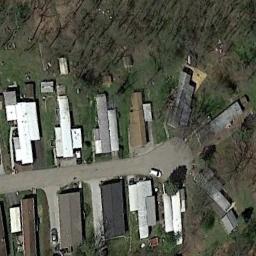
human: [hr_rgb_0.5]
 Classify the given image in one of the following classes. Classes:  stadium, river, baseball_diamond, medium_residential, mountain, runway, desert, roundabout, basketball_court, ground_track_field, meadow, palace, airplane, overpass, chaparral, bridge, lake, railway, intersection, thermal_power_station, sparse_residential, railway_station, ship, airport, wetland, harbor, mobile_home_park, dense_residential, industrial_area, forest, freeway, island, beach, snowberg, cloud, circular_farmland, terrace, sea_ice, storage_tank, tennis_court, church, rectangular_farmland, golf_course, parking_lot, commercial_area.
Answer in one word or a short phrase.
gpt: mobile_home_park